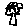
Label: tree